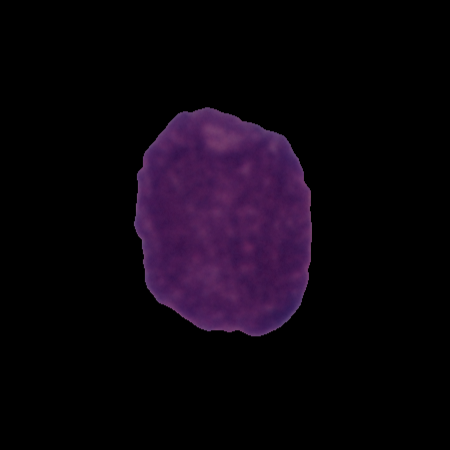
Label: cancer